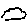
Label: cloud